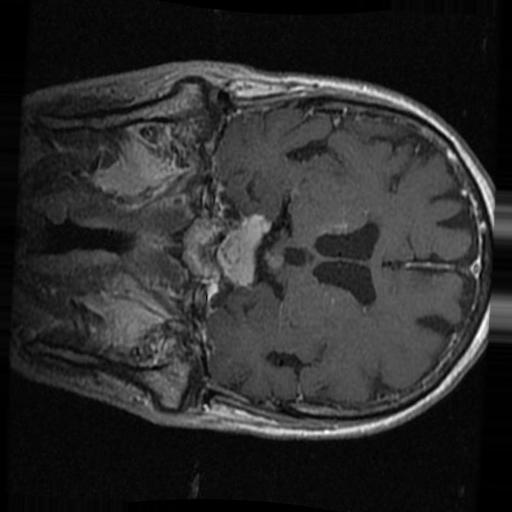
Label: brain_tumor